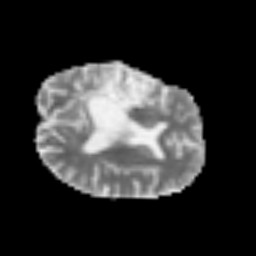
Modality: MD
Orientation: axial
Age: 49
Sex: male
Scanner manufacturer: siemens
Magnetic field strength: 3 T
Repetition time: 3.2 s
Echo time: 0.081 s